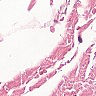
Metastatic tissue present: no